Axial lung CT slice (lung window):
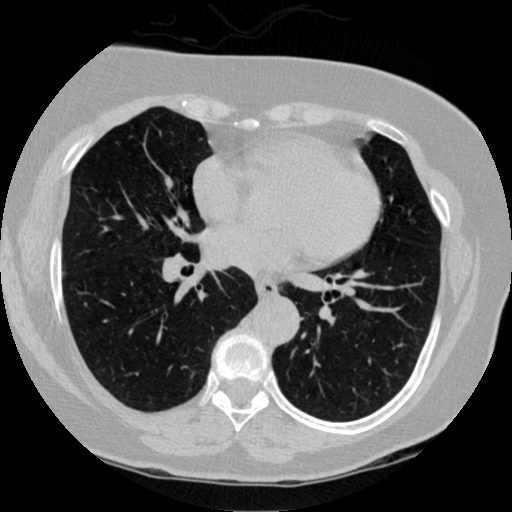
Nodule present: no